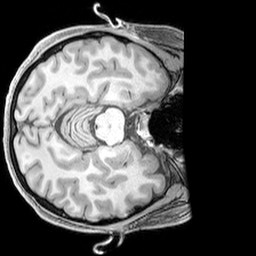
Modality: T1w
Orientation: axial
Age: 20
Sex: female
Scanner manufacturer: siemens
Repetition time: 2.3 s
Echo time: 0.00226 s